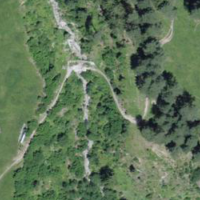
EUNIS habitat code: 45
Species observed at this site:
Rubus saxatilis